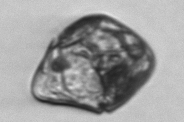
Label: Gyrodinium